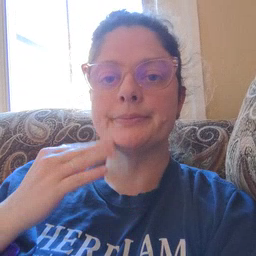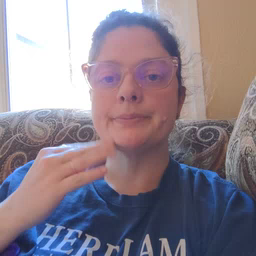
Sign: pajamas